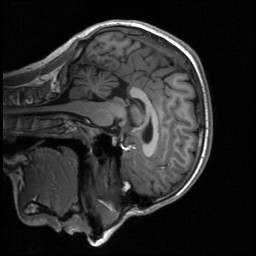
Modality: T1w
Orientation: sagittal
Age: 21
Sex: male
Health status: healthy
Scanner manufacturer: siemens
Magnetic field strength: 3 T
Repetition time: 2.53 s
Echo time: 0.00219 s